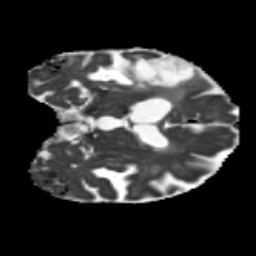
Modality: MD
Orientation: coronal
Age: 69
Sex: male
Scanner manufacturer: siemens
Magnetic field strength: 3 T
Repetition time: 5.25 s
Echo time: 0.08 s